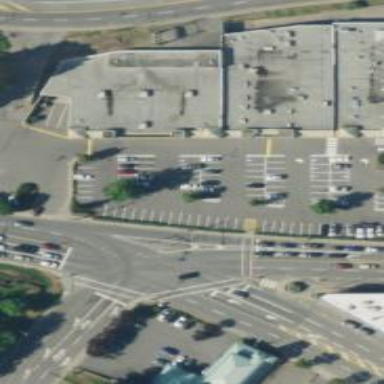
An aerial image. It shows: Retail area categorized as shopping mall.